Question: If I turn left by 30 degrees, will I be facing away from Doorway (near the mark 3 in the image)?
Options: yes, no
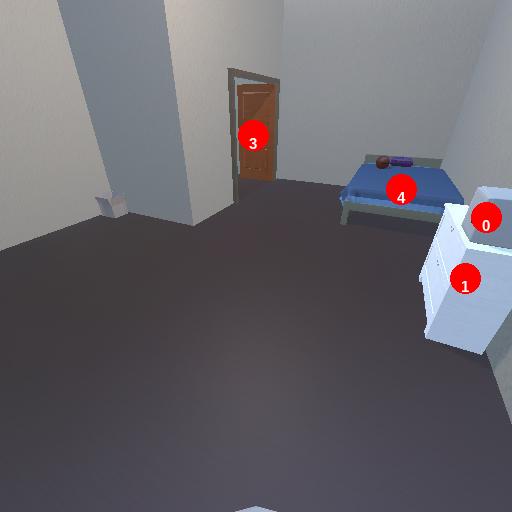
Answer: yes